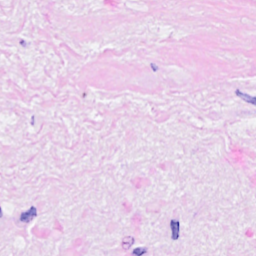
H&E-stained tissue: Breast